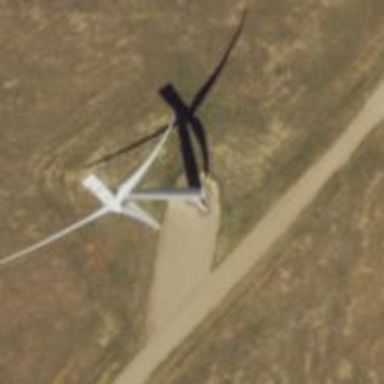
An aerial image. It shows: Wind generator with horizontal axis. The generator is wind turbine.